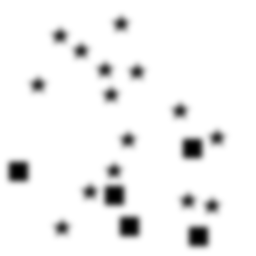
Squares: 5
Triangles: 0
Stars: 15
Total shapes: 20